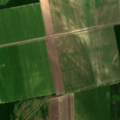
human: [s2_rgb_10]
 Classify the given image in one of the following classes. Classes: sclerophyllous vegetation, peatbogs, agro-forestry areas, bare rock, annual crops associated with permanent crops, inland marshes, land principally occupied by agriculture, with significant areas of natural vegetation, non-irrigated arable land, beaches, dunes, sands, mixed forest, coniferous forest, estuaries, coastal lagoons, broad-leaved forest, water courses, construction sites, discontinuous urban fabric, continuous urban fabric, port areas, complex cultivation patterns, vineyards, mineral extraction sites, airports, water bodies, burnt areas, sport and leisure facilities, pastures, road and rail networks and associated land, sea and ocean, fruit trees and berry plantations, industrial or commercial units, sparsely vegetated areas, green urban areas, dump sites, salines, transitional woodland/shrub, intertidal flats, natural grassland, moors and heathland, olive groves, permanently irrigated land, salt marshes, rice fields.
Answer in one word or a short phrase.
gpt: non-irrigated arable land